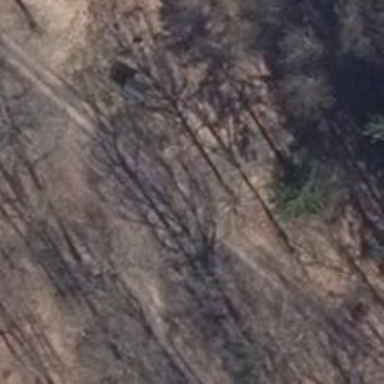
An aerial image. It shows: Gravel track.